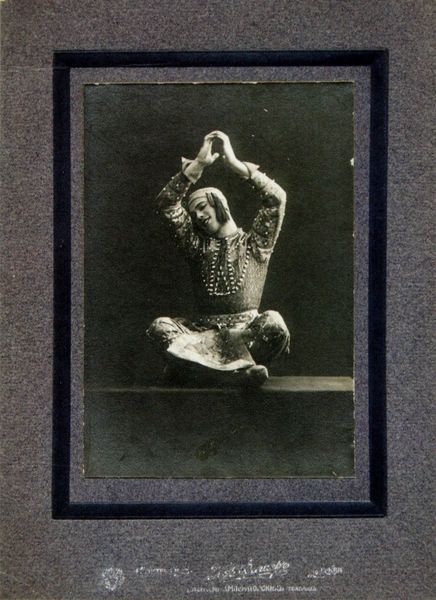
Titel: Vaslav Nijinsky tanzt den Siamesischen Tanz im Ballett "Les Orientales"
Künstler: Karl Fischer
Standort: St. Petersburg
Institution: Staatliches Museum Theater und Musik
Schlagwörter: körper, weiß, frau, geste, grau, mund, nase, schwarz, arme, augen, gesicht, rahmen, hände, portrait, porträt, boden, haare, kostüm, sitzend, lippen, perlen, beine, taille, violett, haarband, foto, fotografie, photographie, lachen, schweben, hocken, schwarzweiß, photo, aufnahme, schneidersitz, lichtbild, medium, yoga